Interaction volume radius: 10 \u00c5
Interaction volume height: 25 \u00c5
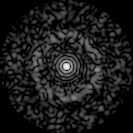
Disorder parameter: 0.8083